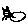
Label: cat